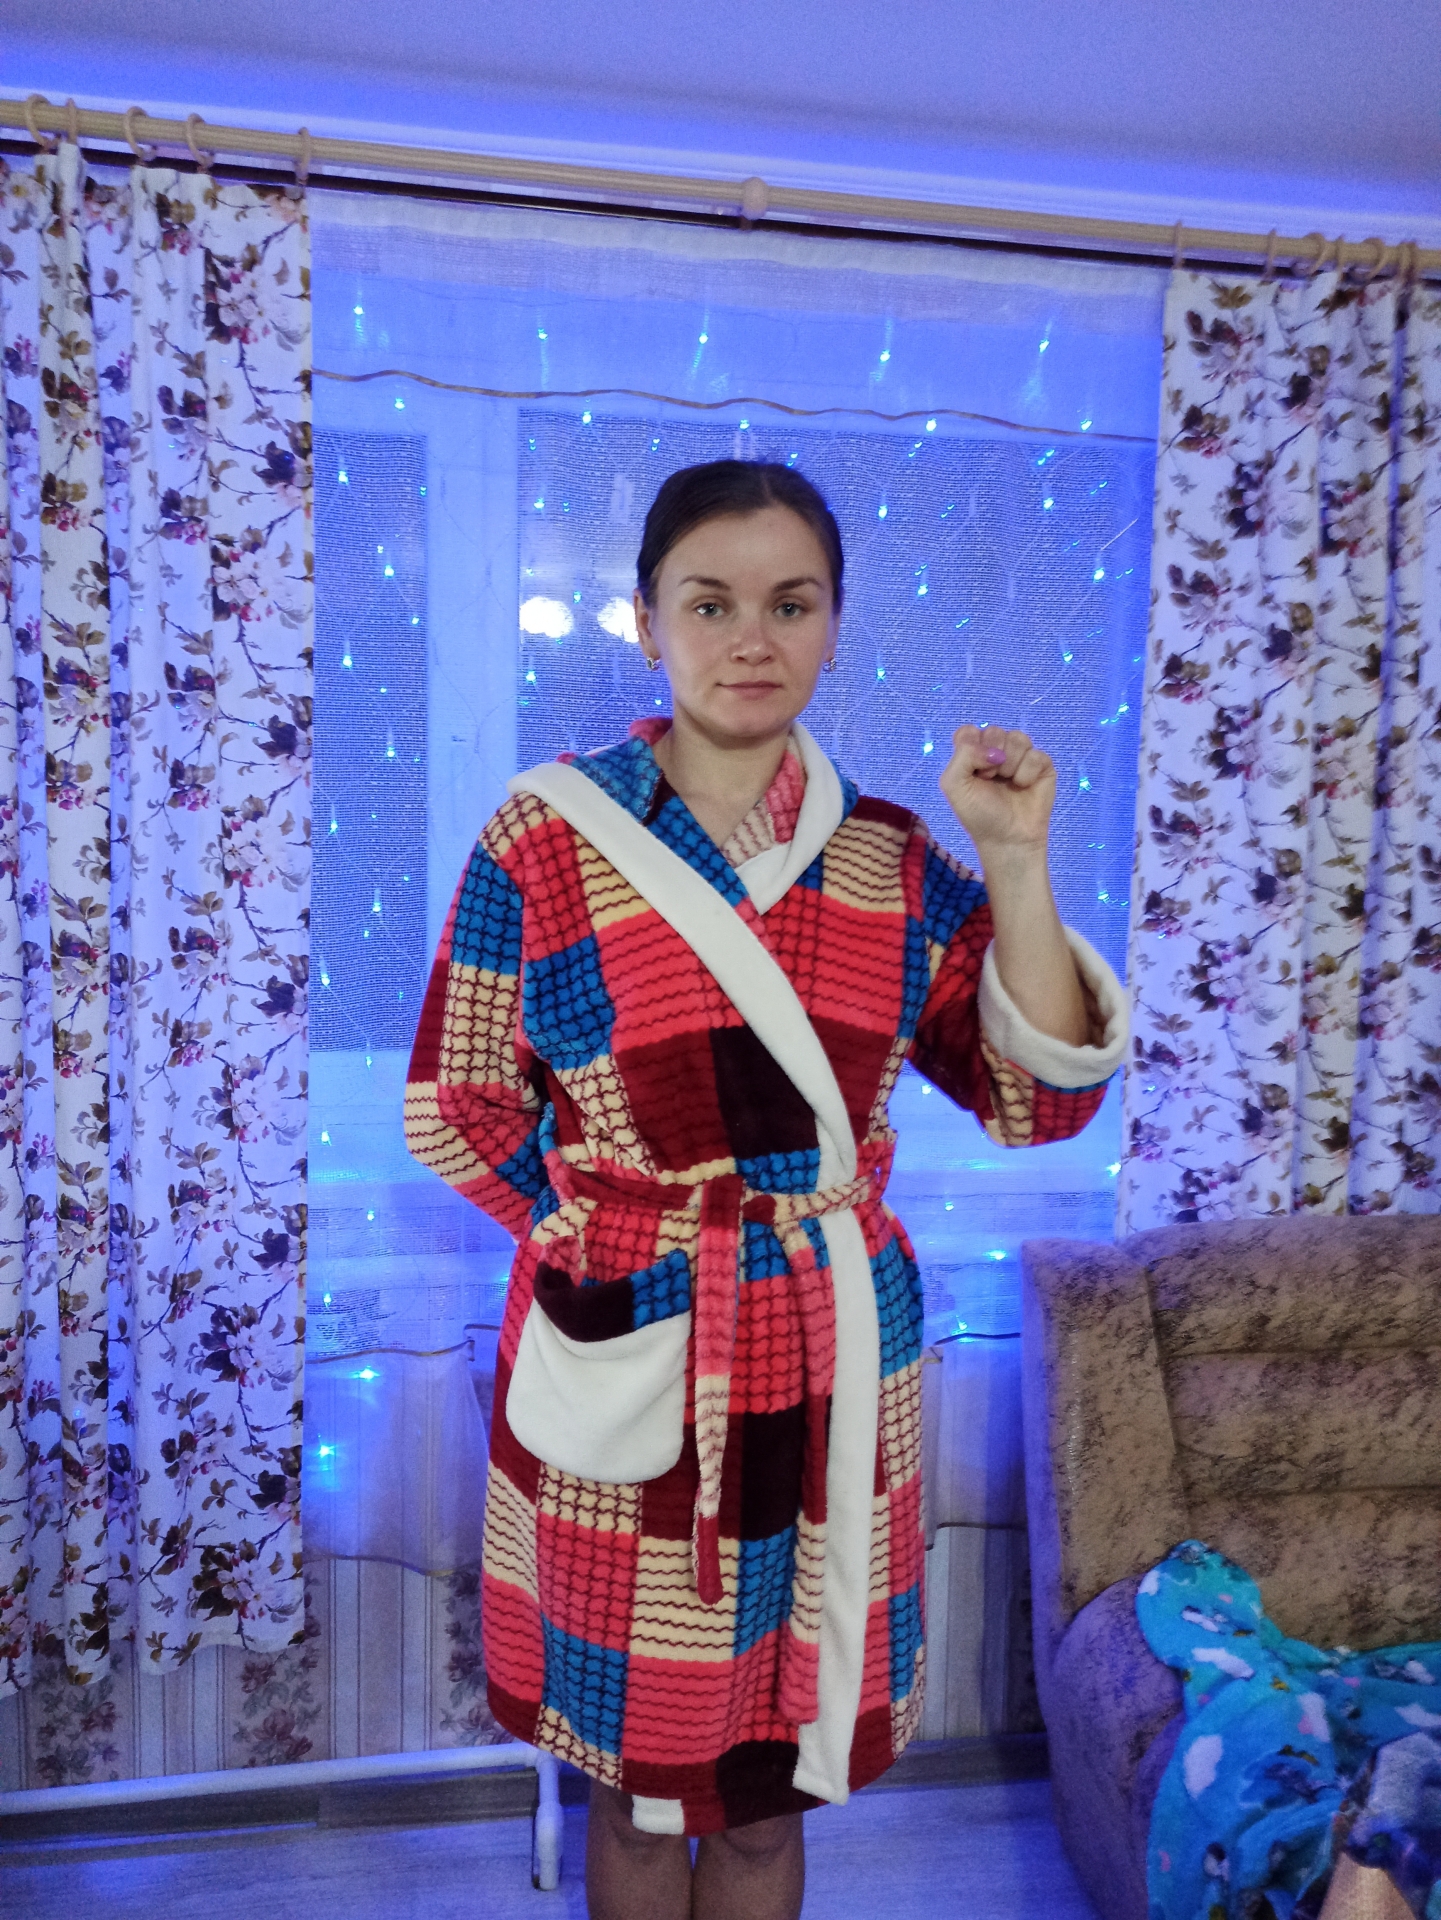
Label: clear